Question: I have more of a generic question. I have a custom class that subclasses 'UIView'. I override '-drawRect' to draw points in a line which I successfully did. Now I declare another UIView object inside my class that I want to animate. It should be a white circle outline which I'd like to move with an animation and this is why I want it to be of 'UIView' type. But how can I draw inside it? What if I have 3 other similar cases for example? So my point is, I want to keep all of the functionality inside the component's class and have custom drawing for one or more 'UIView' subviews. I think I am missing something on conceptional level.
In ActionScript 3 I would do it so:
'''
var first:MovieClip = new MovieClip();
first.graphics...
......
var nTh:MovieClip = new MovieClip();
nTh.graphics...
'''
This is what I want to achieve (as I said I've already made the drawing of the dots inside '-drawRect', now I want to make the bigger circle which has to be animated later):

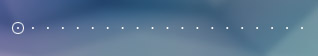
Answer: What I did is creating an UIView instance and setting its bounds and position in -initWithFrame:
'''
//circleFrameSideSize will serve as the diameter of the circle
UIView *circle = [[UIView alloc] initWithFrame:CGRectMake(0, circleYPos, circleFrameSideSize, circleFrameSideSize)];
circle.layer.borderColor = [UIColor whiteColor].CGColor;
circle.layer.borderWidth = 1;
//here we do the trick for making the circle with using layer's corner radius
circle.layer.cornerRadius = circleFrameSideSize/2;
[self addSubview:circle];
'''